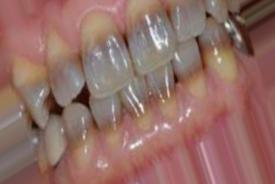
Condition: Tooth Discoloration